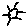
Label: sun